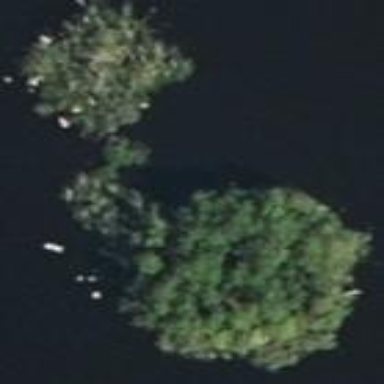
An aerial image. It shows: Islet.